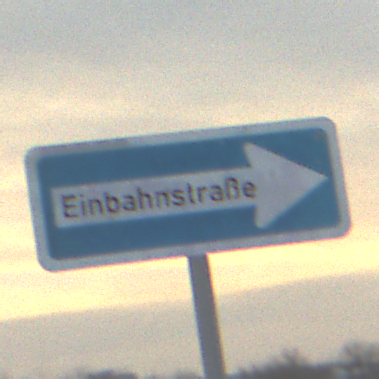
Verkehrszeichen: EinbahnstrasseRechtsweisend
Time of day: SunriseSunset
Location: Outdoor (Nature)
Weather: PartlyCloudy
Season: NotSpecified
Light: Natural